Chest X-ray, AP view. Patient: 47 years old, sex M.
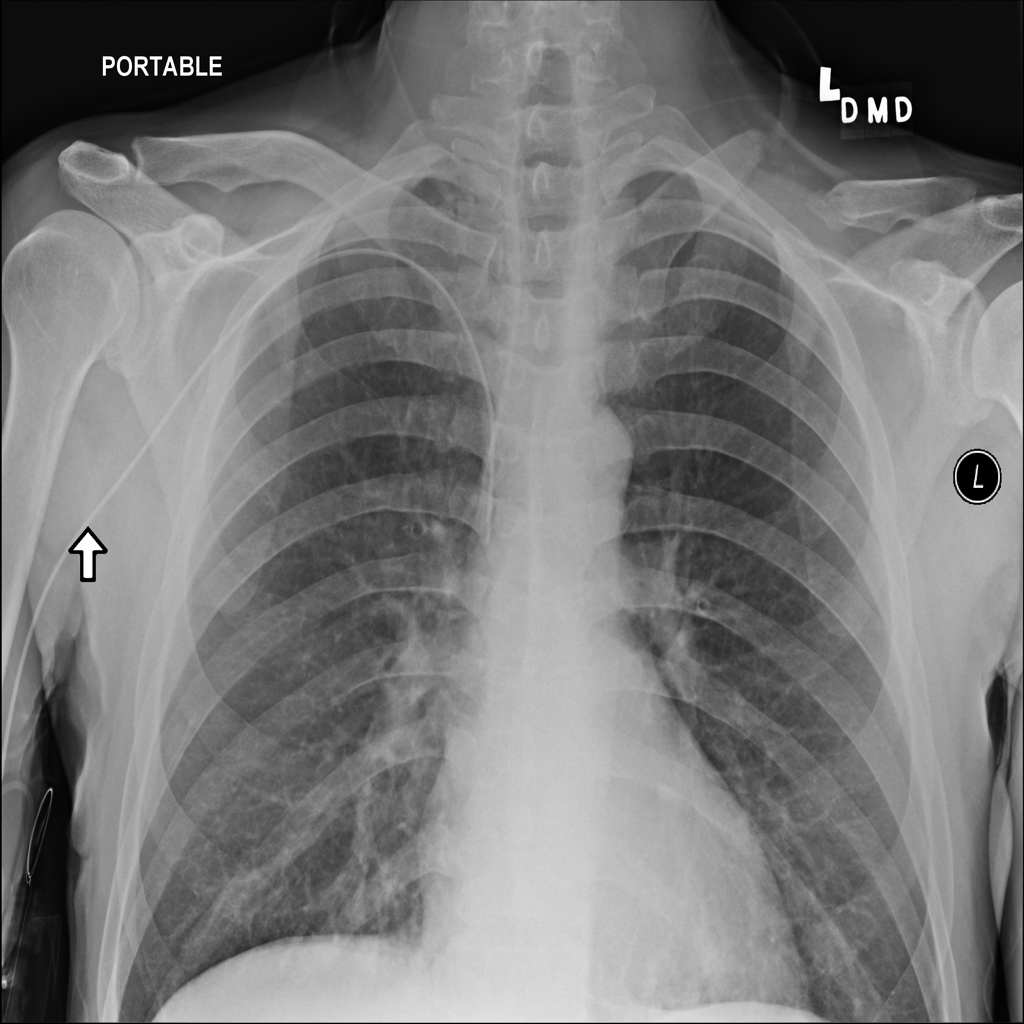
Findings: No Finding